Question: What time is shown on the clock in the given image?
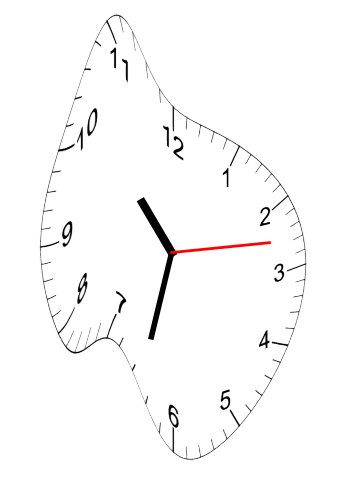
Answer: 10:32:13